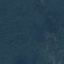
Label: Forest